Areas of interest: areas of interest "Dingke 80· Internal 3D Parking Lot"
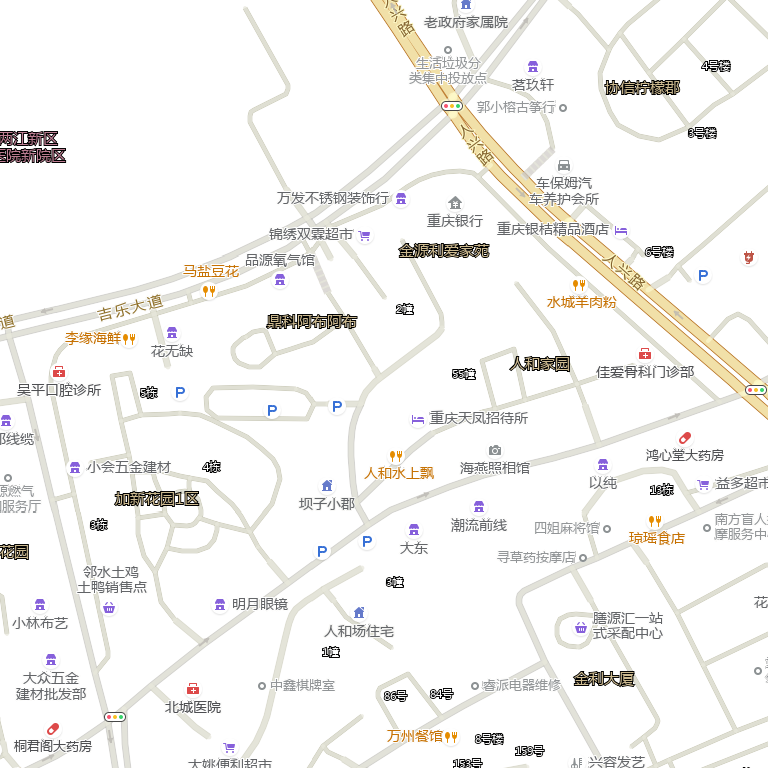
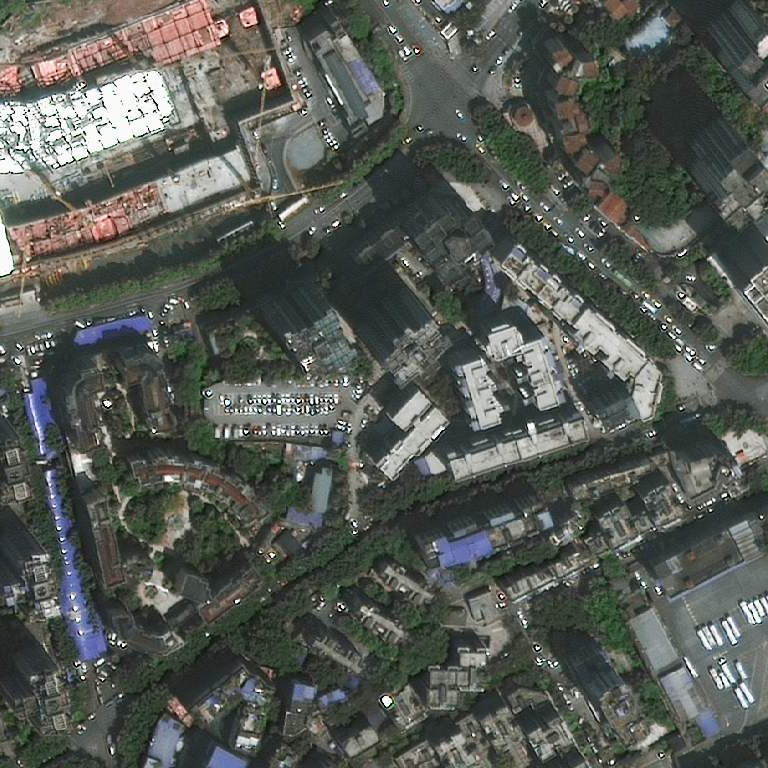